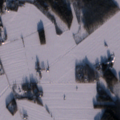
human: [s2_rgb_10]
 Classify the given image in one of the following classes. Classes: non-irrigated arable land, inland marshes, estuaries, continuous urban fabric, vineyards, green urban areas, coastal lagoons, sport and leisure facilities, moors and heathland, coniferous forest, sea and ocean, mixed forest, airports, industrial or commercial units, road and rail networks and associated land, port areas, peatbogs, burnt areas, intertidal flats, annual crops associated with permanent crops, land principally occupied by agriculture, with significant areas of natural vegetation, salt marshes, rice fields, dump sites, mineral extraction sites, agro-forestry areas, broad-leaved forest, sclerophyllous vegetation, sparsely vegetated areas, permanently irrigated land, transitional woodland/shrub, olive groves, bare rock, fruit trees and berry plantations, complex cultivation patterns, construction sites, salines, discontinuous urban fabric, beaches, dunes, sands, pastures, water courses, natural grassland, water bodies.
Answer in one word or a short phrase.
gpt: non-irrigated arable land, land principally occupied by agriculture, with significant areas of natural vegetation, coniferous forest, mixed forest